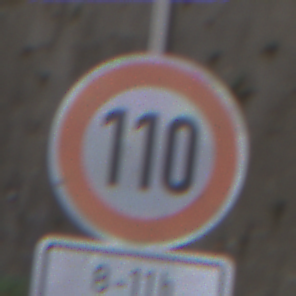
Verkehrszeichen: Geschwindigkeit110
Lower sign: ZeitangabenOhneBeschraenkungAufWochentage2
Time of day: MorningAfternoon
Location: Outdoor (Suburban)
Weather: PartlyCloudy
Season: NotSpecified
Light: Natural